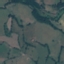
Land use / land cover: Pasture